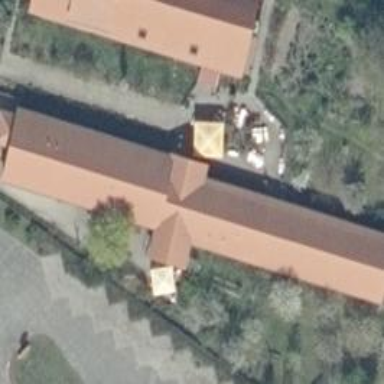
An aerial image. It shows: Guest house for tourism.